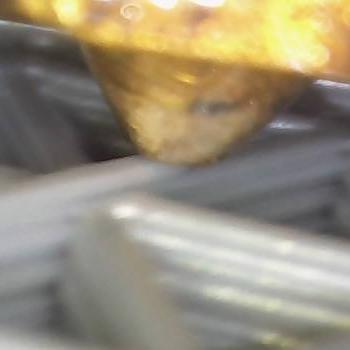
Flow rate: 112%